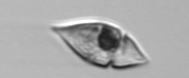
Label: Amphidinium